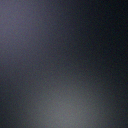
Screen state: off